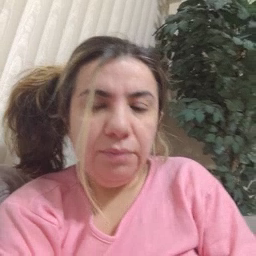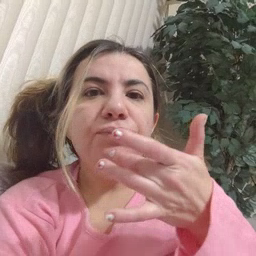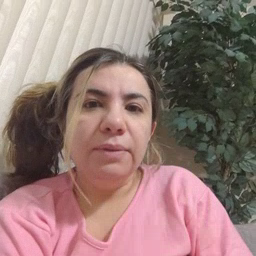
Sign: taste